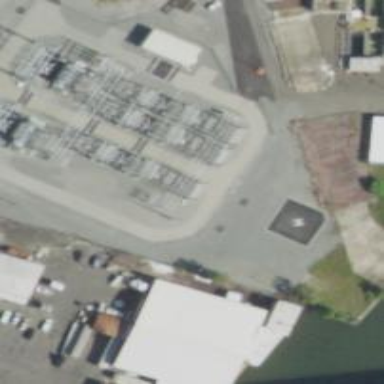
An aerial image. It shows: Image showing helipad at airport.